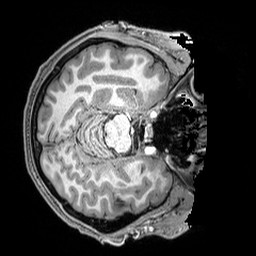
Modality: T1w
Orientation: axial
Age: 21
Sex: male
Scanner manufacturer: siemens
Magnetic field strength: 3 T
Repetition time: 2.3 s
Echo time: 0.00291 s